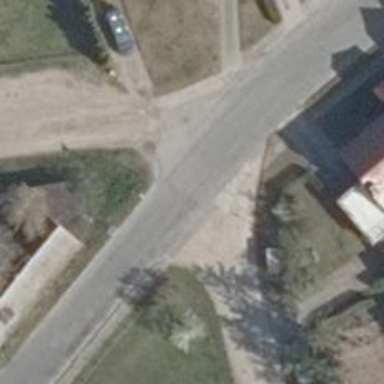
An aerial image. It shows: Tertiary road with asphalt surface.